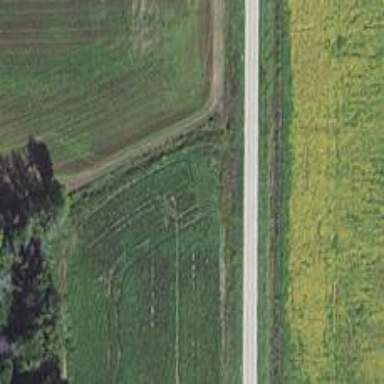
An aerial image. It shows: Unclassified road.